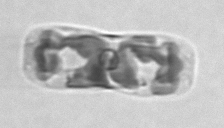
Label: pennate_morphotype1